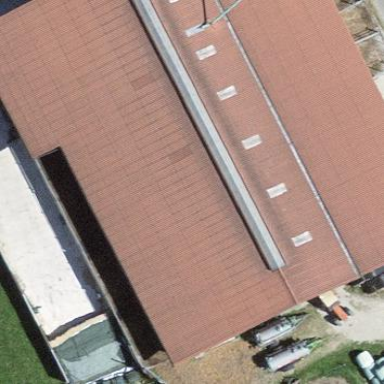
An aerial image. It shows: Barn.